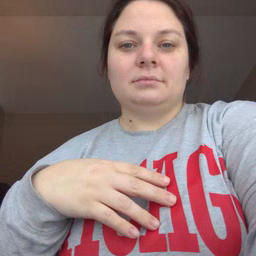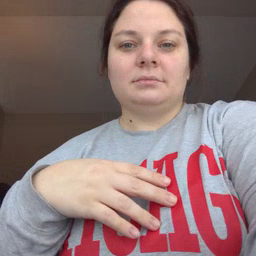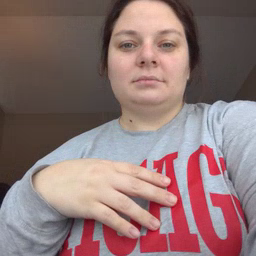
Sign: think